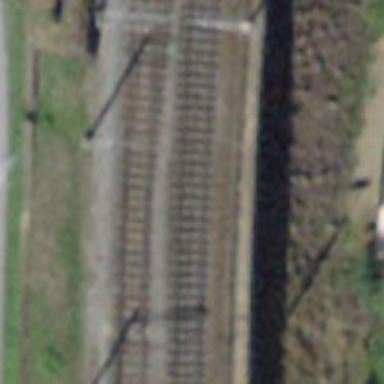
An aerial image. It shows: Railway switch.